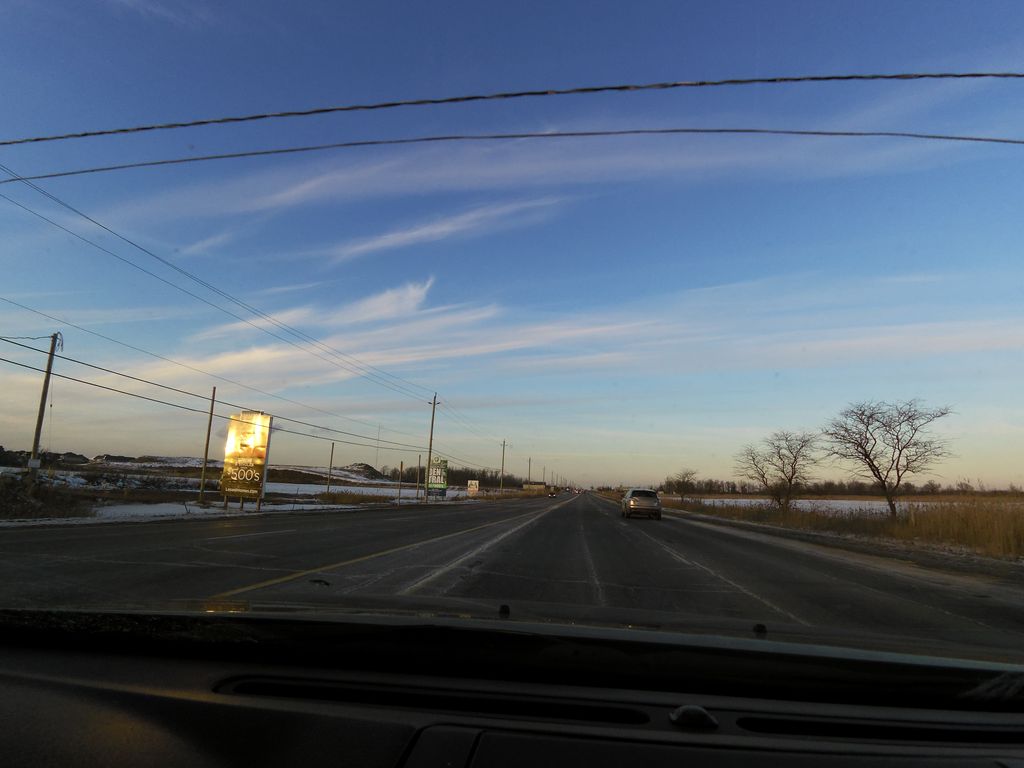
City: hamilton